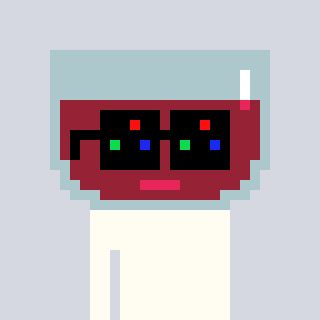
a pixel art character with square black sunglasses, a wine-shaped head and a magenta-colored body on a cool background